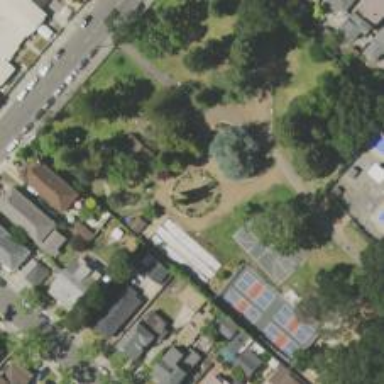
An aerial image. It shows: Community garden providing leisure land.